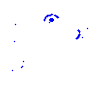
Particle: pion